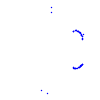
Particle: proton